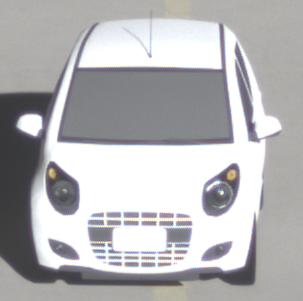
Make: Suzuki
Model: Alto 1.0
Detailed model: Alto (V)
Model produced from: 2011/02
Model produced until: 2011/03
Doors: 5
Color: white
Road condition: dry road
Daytime: morning or afternoon
Contrast: high contrast